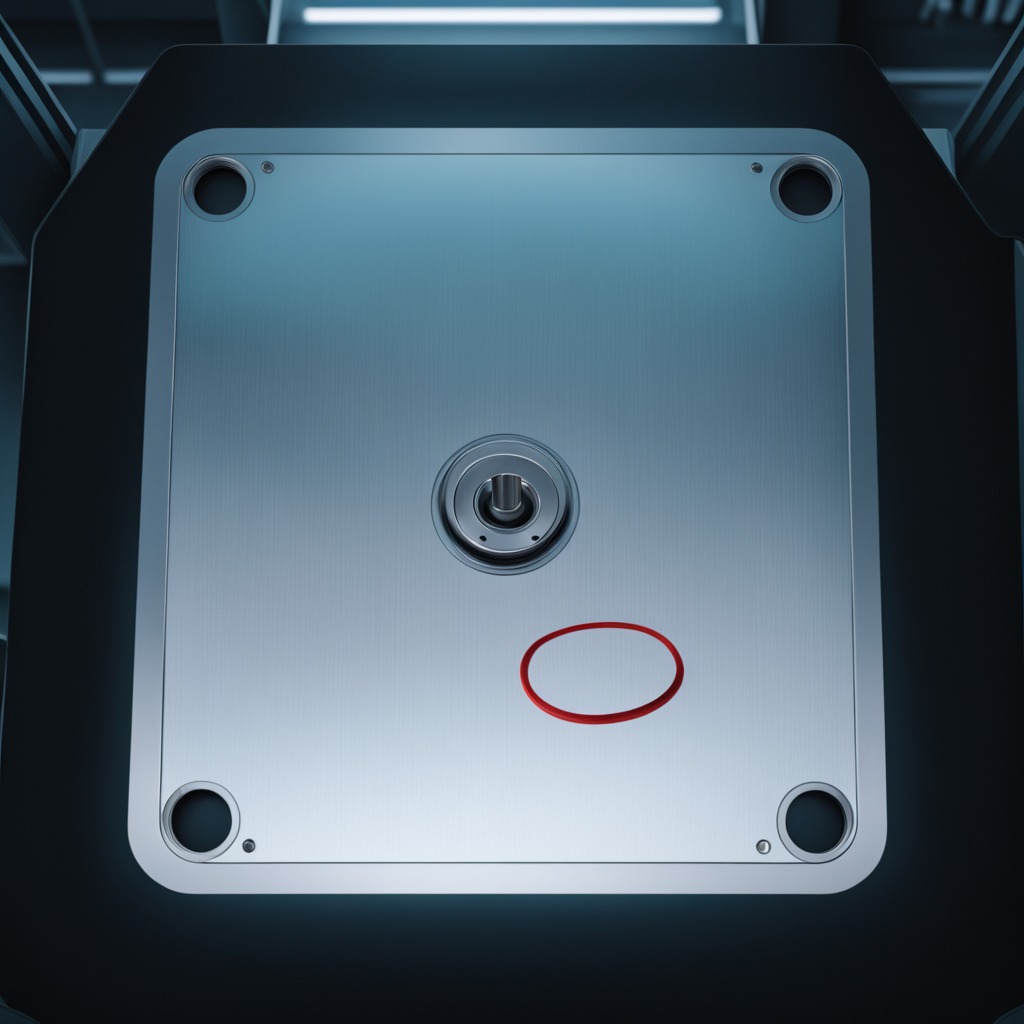
A rubber O-ring is lying on the metal table in the machine shop under fluorescent lights.